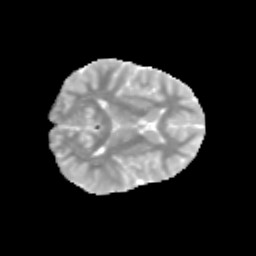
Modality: MD
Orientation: axial
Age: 9
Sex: female
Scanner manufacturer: siemens
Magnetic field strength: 3 T
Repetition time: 3.8 s
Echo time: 0.07 s